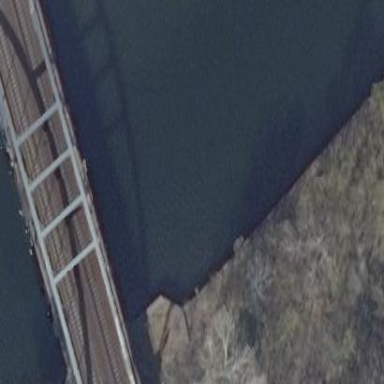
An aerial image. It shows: Architectural bridge with arched structure.